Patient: sex M, age 31
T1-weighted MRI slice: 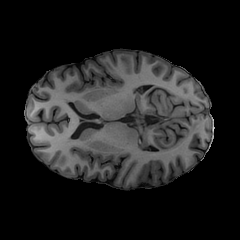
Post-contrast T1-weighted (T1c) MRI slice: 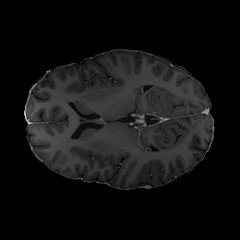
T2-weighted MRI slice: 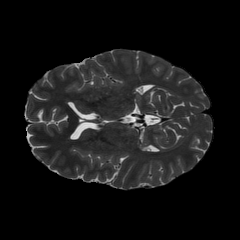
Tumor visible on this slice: yes
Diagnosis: Astrocytoma, IDH-mutant
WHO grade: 2